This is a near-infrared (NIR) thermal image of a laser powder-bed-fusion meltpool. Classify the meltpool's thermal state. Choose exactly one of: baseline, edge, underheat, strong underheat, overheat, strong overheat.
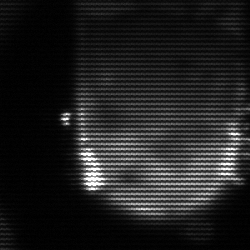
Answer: baseline